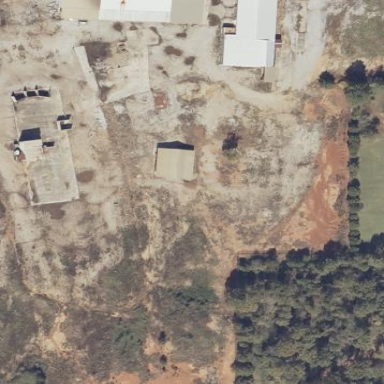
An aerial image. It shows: Brownfield site.